Question: What is the value of this measurement?
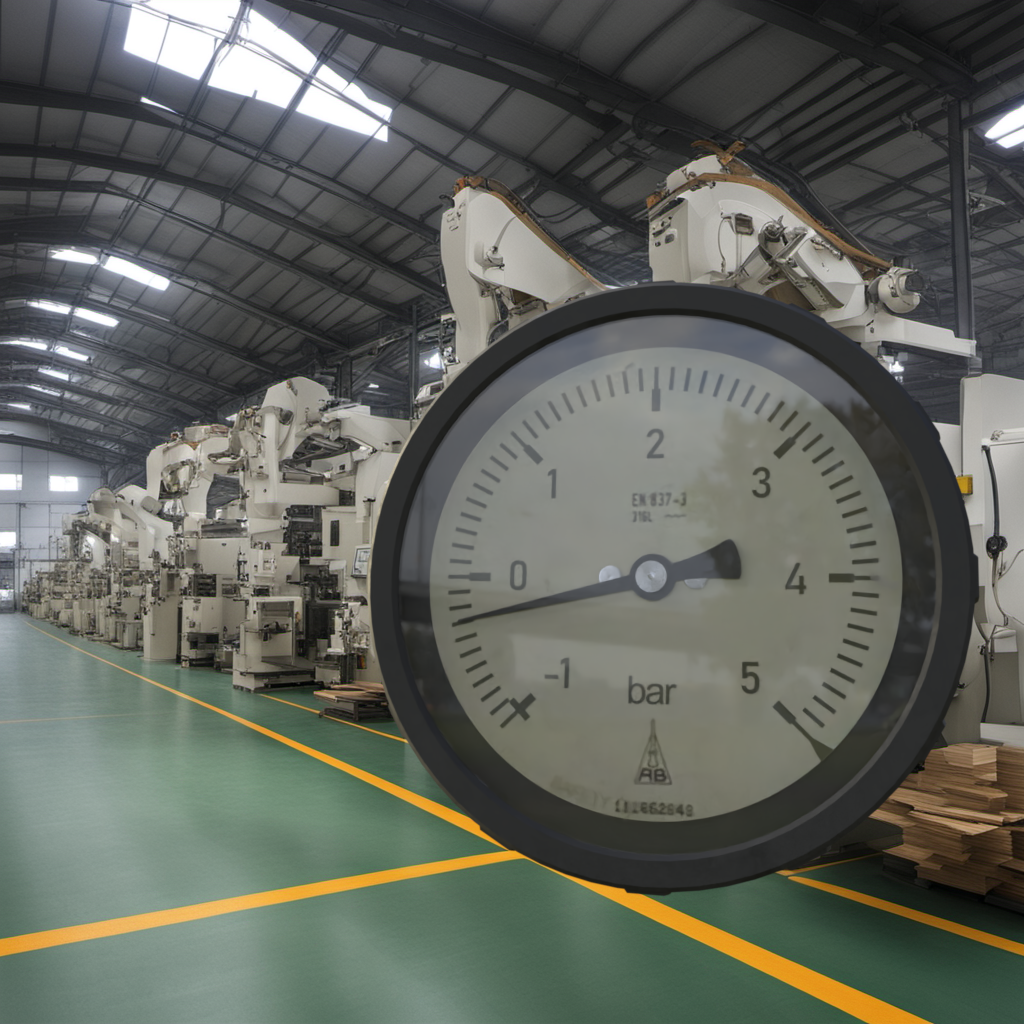
Answer: The result is -0.32
Question: What is the reading range of this measurement?
Answer: The range is from -1 to 5
Question: What is the minimum and maximum value range of this measurement?
Answer: The minimum value is -1 and the maximum value is 5